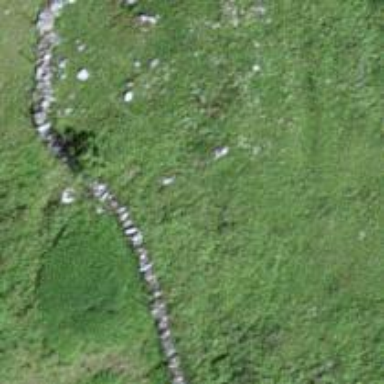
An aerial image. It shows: Wall barrier.